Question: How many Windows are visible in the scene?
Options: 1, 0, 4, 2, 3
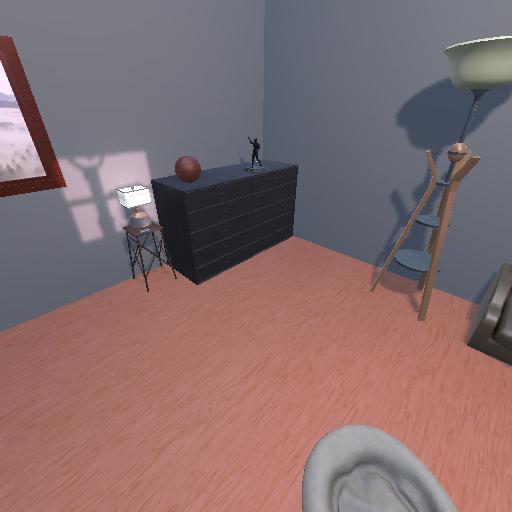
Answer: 1